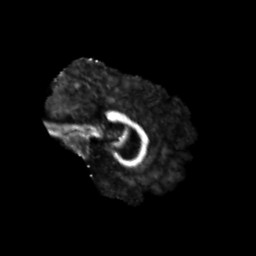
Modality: FA
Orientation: sagittal
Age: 36
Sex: male
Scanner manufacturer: siemens
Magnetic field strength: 3 T
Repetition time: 3.5 s
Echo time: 0.125 s